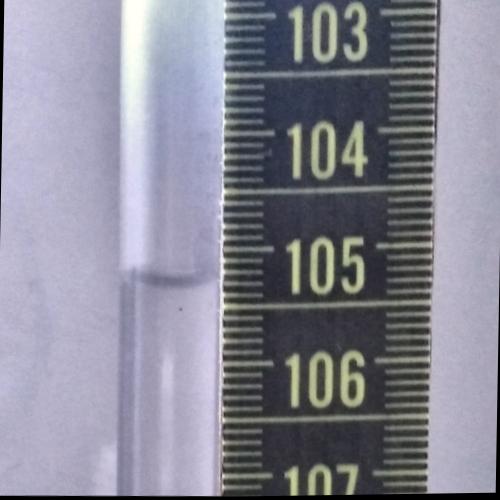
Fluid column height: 105.3 cm